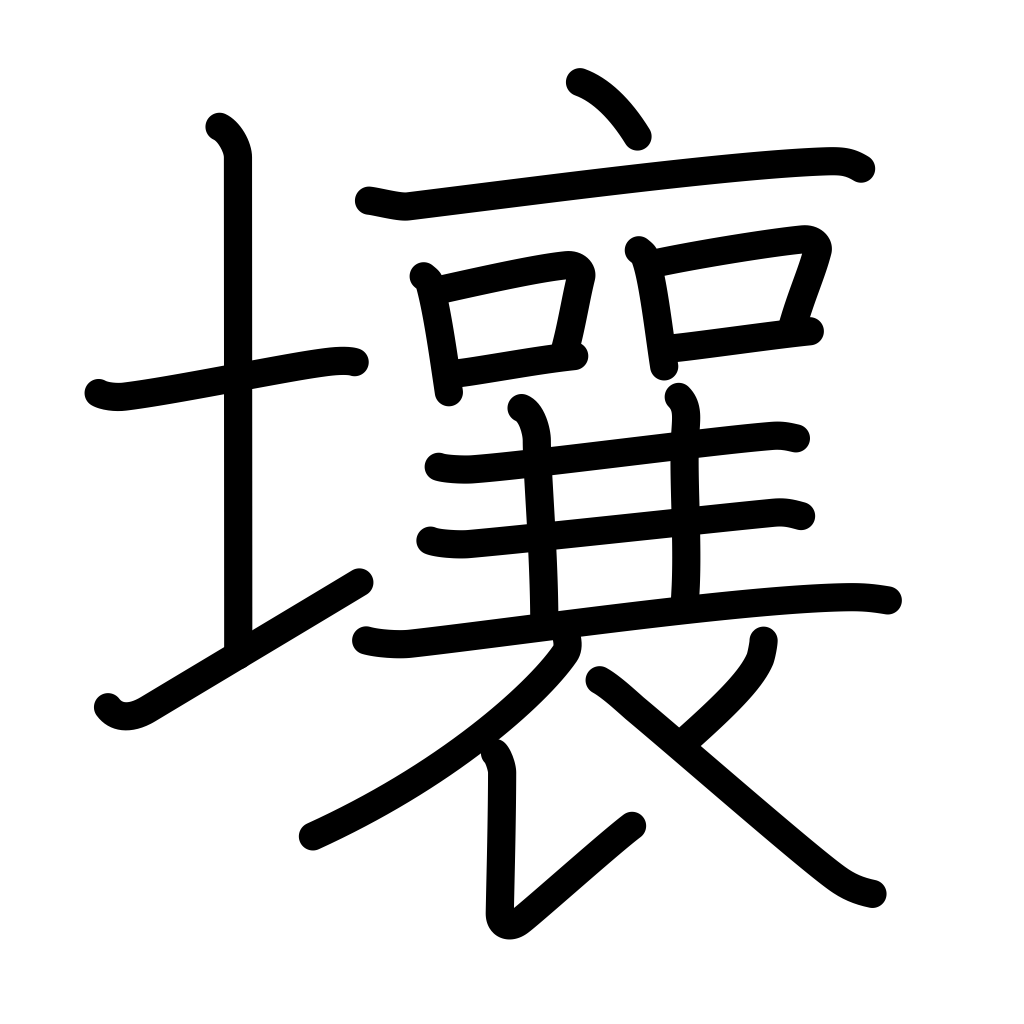
Meaning: soil, loam, earth, rich